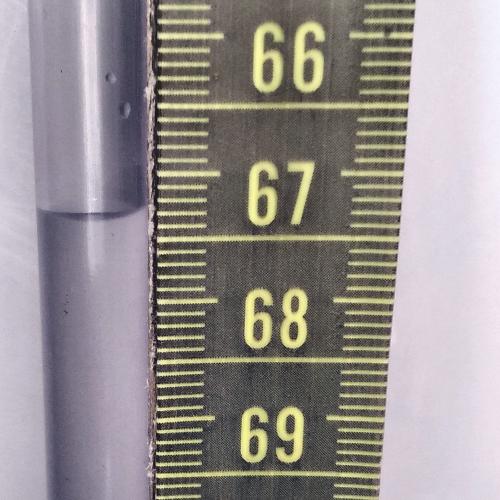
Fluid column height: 67.3 cm